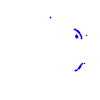
Particle: pion